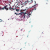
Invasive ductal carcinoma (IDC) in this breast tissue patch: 0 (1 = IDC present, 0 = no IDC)